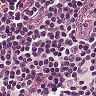
Metastatic tissue present: no